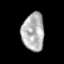
Tissue: skin
Cell type: Others
Senescence score: 0.7468
Nuclear area (px): 834
Mean DAPI intensity: 177.164